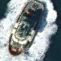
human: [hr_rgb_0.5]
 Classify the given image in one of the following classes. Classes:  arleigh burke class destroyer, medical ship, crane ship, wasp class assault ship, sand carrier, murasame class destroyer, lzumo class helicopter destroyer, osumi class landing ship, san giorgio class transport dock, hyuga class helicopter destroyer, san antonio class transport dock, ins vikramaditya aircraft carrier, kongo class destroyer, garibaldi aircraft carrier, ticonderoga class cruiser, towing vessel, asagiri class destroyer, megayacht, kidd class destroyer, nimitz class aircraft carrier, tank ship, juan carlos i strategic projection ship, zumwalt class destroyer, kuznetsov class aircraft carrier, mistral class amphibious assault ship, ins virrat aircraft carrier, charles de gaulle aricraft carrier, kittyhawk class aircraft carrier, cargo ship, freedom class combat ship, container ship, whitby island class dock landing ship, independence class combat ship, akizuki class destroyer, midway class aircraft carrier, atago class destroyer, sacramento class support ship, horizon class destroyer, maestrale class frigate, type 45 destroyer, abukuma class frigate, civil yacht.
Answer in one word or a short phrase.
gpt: Towing vessel